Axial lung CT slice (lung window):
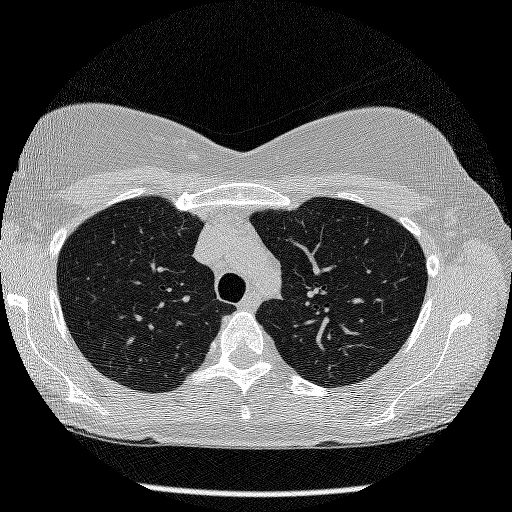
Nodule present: no